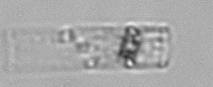
Label: Dactyliosolen_blavyanus